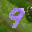
Label: 9